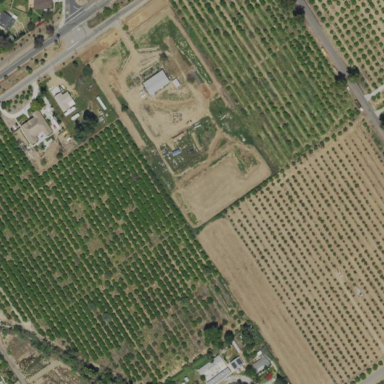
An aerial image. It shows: Orchard.